Current action and preconditions to check: path_clear

Your task: For each precondition in the list above, predict whether it will hold at this action.

Consider the current scene as observed from the mobile robot's camera, and analyze the predicted future states of all dynamic agents (e.g., people, animals, vehicles, or any moving entities) within the NEXT SECOND.

IMPORTANT: Only answer "very likely" if you are absolutely certain—based on strong, clear evidence—that a dynamic agent will violate the precondition in the predicted future state. Do NOT answer "very likely" for unlikely, ambiguous, or low-probability risks.

Ask yourself for each precondition: Is there a high probability, with clear and convincing evidence, that the predicted future states of any dynamic agent will interfere with the predicted future state of the currently executing action within the NEXT SECOND, causing that precondition to fail?

Assess the risk level based on these predictions. Use "likely" or "very likely" if motions create a clear risk of interference.

Use "neutral" or "improbable" if agents are nearby but their predicted paths are clearly diverging or non-conflicting.

Failure Risk Categories: "very improbable", "improbable", "neutral", "likely", "very likely"

Answer Format: Output ONLY the probability_of_failure value from these categories: "very improbable", "improbable", "neutral", "likely", "very likely"

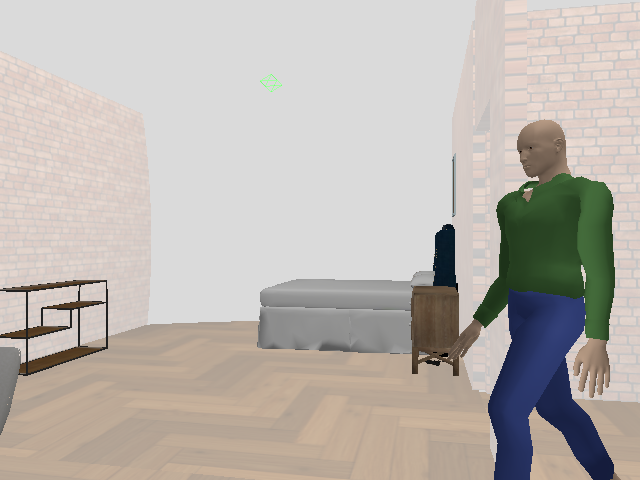

Answer: likely